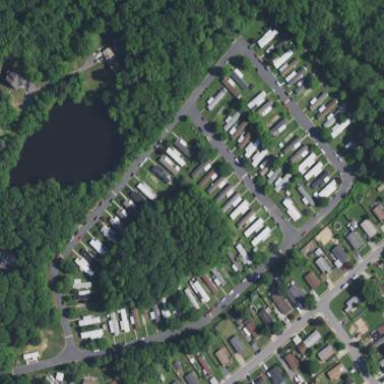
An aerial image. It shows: Residential area with mobile homes.